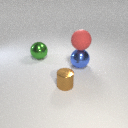
large blue metal sphere to the right of large green metal sphere